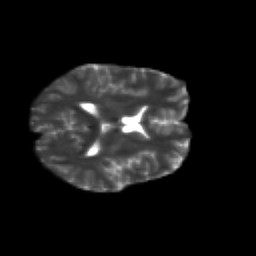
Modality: T2w
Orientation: axial
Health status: healthy
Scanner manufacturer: siemens
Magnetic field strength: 3 T
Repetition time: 12 s
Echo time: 0.092 s